Question: Any Ideas? Not finding much in searching...

<URL>
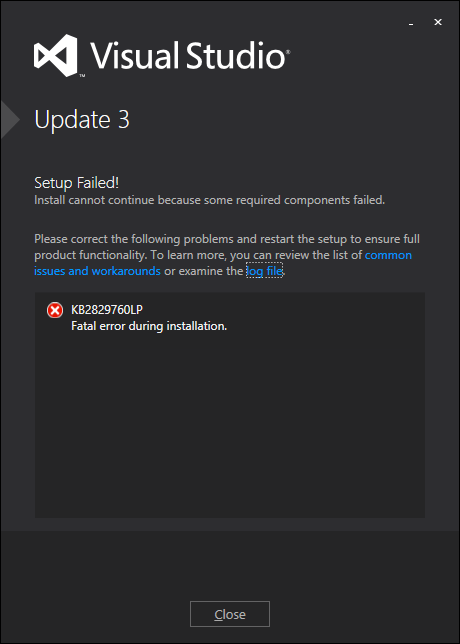
Answer: What worked for me was logging into my MSDN and downloading en_visual_studio_professional_2013_with_update_3_x86_dvd_4836427.iso.
This is the full installer for VS2013 with Update 3 included.
Just reinstall and you're good to go!